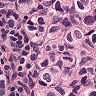
Metastatic tissue present: yes